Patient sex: F
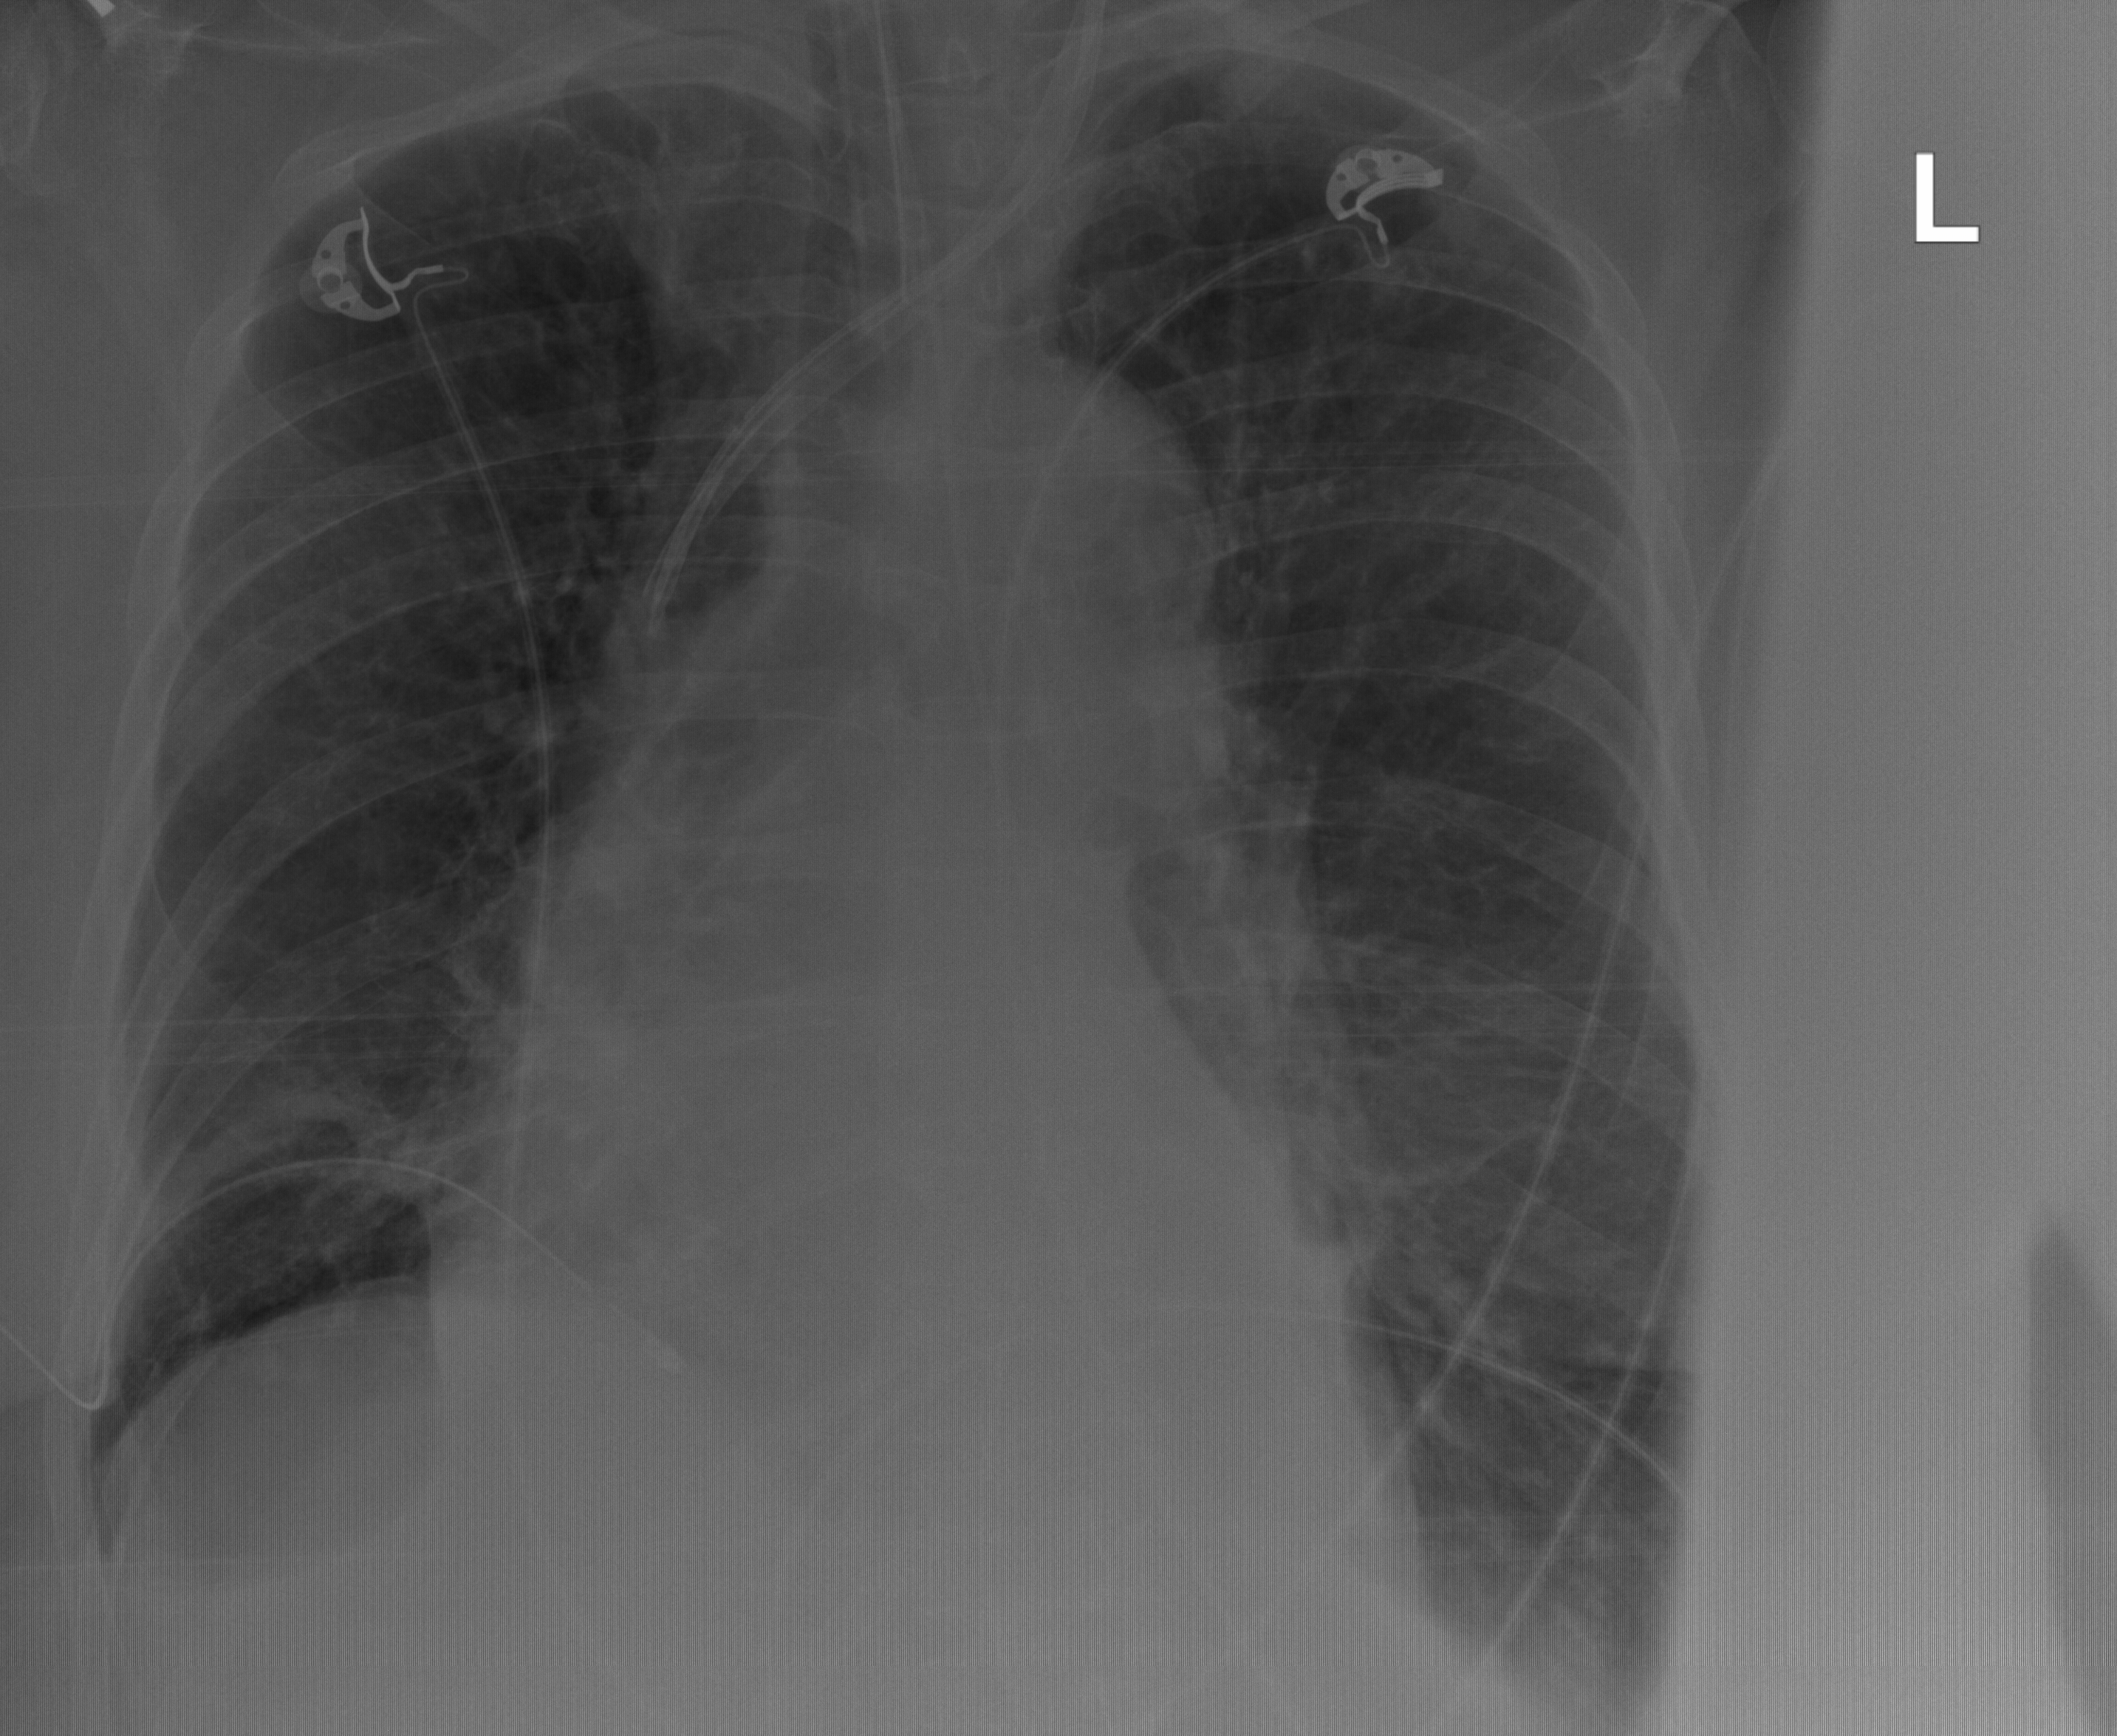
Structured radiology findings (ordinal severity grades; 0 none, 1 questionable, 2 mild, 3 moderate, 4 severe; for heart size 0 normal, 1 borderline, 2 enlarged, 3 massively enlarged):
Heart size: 0
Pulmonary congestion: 1
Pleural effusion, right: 1
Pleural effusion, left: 1
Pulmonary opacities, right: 0
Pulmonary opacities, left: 0
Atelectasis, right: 2
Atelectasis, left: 2